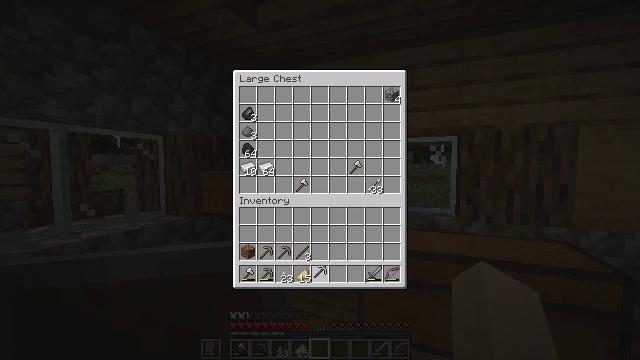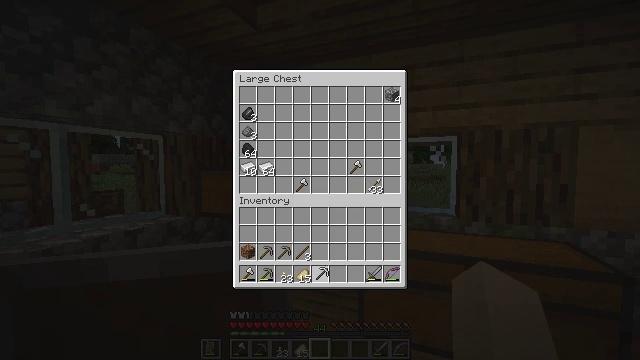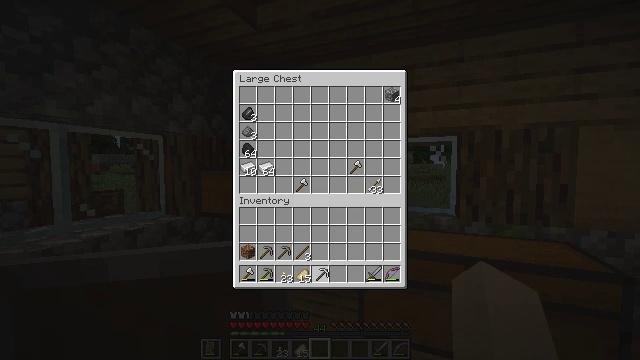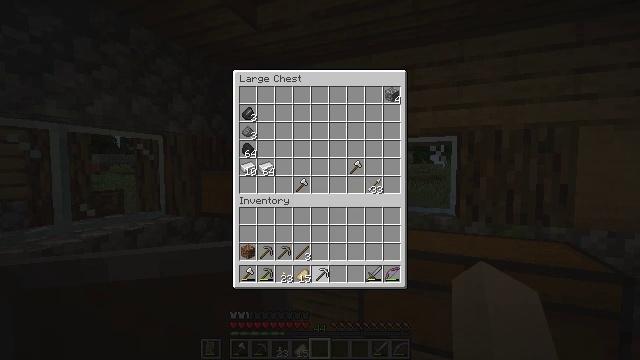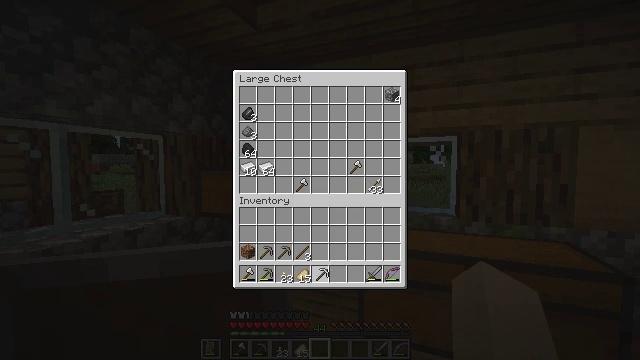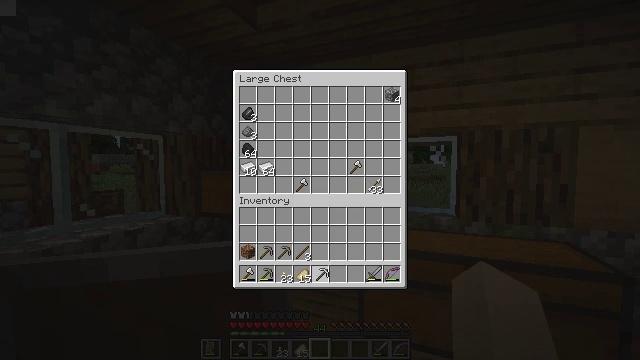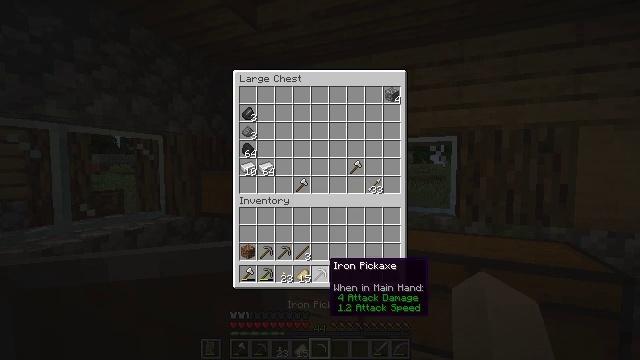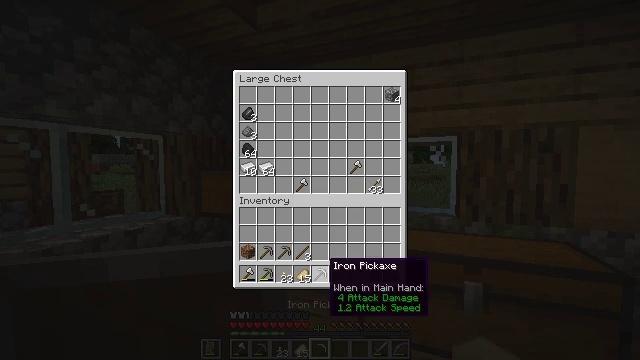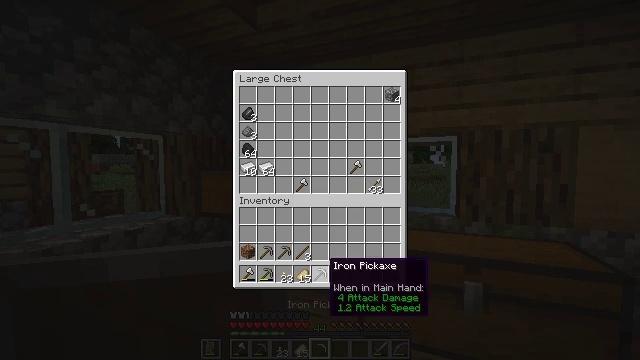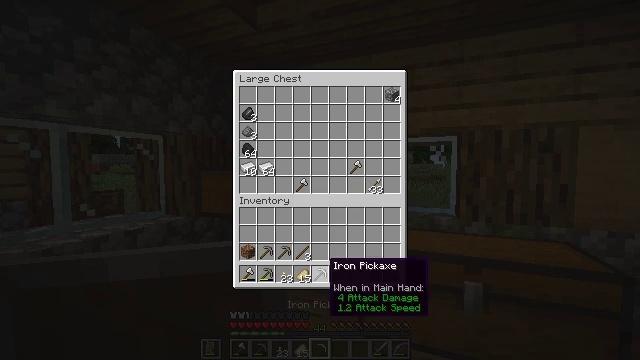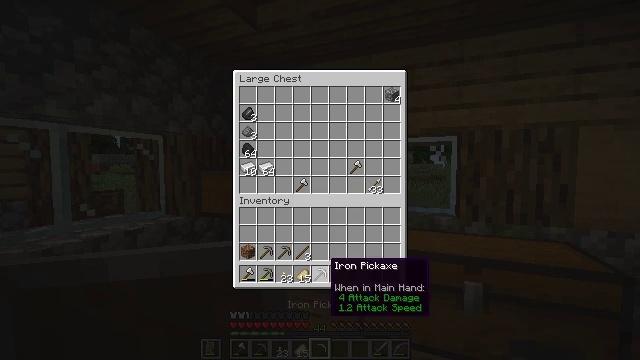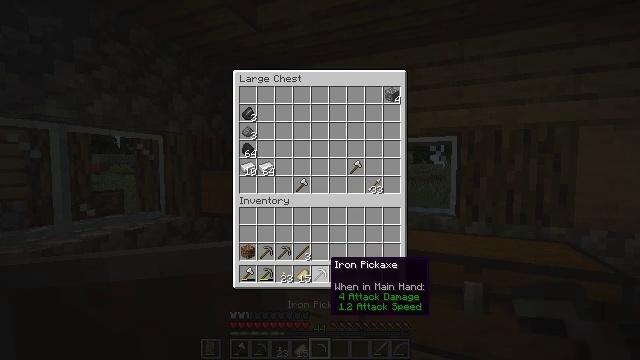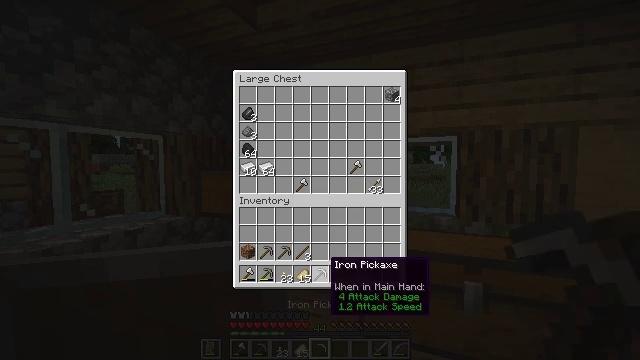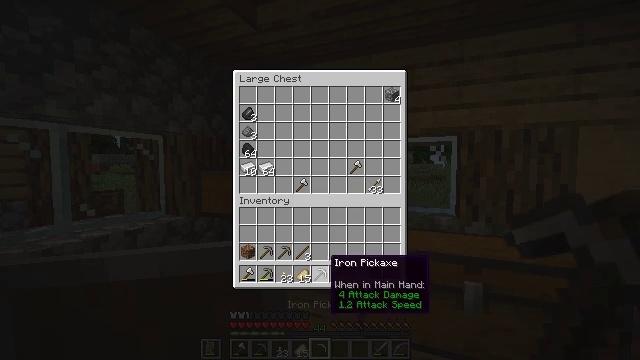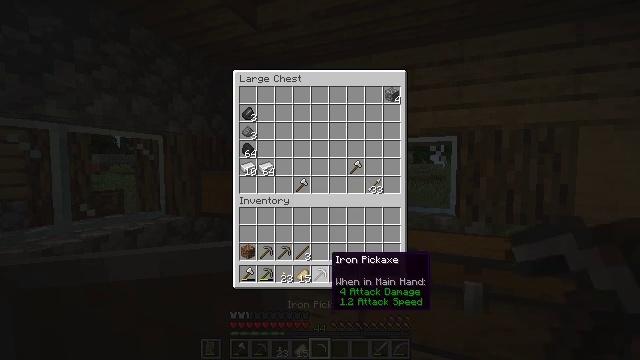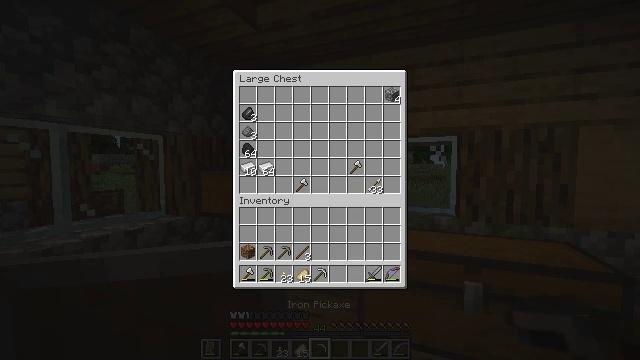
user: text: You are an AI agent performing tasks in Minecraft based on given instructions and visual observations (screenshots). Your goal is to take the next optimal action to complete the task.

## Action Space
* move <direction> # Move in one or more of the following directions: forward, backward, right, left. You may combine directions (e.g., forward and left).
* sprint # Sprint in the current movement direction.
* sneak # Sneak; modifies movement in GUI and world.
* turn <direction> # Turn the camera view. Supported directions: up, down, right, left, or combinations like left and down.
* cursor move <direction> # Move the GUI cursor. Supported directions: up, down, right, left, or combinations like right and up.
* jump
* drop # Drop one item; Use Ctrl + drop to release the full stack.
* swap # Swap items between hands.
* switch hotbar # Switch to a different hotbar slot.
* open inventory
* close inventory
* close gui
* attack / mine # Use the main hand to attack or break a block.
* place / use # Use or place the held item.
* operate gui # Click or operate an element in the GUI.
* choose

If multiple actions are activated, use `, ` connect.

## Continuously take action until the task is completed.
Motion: motion action
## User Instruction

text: Break the mob spawner.
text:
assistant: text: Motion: no_op
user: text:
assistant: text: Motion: no_op
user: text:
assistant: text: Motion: operate gui
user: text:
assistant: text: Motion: operate gui
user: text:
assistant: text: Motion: operate gui
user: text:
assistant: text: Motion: no_op
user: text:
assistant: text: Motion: no_op
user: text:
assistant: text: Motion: no_op
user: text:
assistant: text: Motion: no_op
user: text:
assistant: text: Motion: no_op
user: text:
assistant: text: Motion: no_op
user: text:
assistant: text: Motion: no_op
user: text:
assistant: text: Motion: no_op
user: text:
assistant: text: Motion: no_op
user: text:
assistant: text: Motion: no_op
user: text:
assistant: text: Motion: no_op
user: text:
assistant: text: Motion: no_op
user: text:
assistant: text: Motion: no_op
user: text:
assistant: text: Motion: no_op
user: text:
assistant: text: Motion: no_op
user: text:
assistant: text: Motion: no_op
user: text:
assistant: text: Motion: no_op
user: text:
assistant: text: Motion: no_op
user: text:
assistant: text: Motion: no_op
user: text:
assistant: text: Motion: no_op
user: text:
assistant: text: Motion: no_op
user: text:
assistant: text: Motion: close gui
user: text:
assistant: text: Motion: turn right, open inventory
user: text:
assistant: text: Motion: turn right and down
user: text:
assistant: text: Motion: move forward, turn right and down